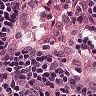
Metastatic tissue present: no